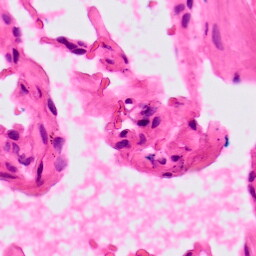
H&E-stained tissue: Lung